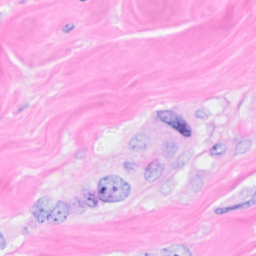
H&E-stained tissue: Breast